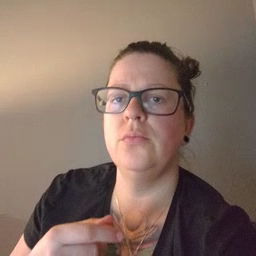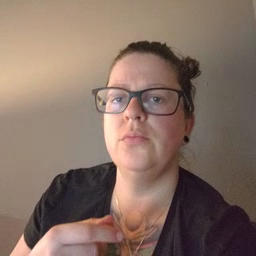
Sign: dog